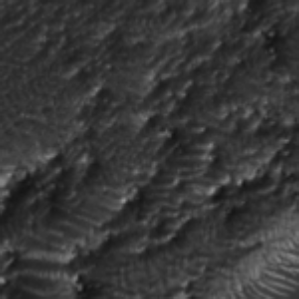
Label: frost